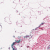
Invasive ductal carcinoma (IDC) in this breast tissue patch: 0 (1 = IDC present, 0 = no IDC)